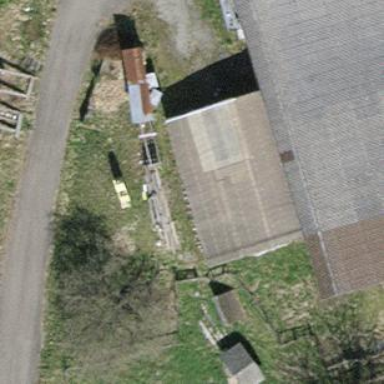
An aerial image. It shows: View of roof of building.